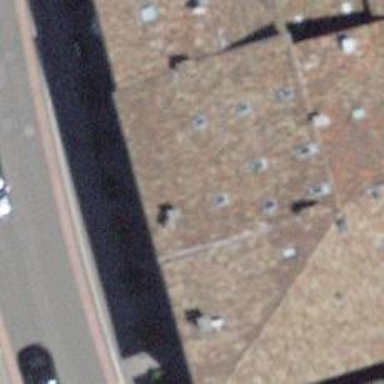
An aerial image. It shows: Restaurant.